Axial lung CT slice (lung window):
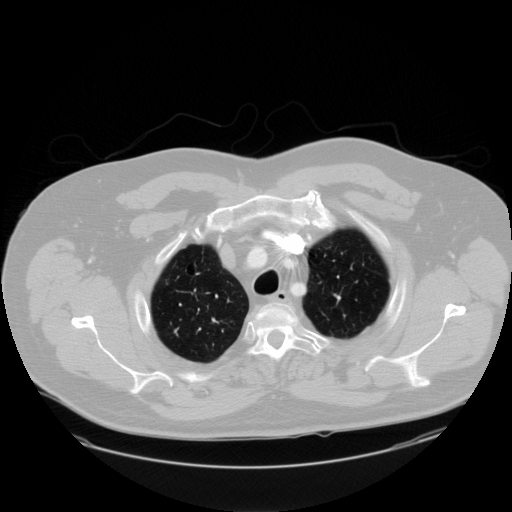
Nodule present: no